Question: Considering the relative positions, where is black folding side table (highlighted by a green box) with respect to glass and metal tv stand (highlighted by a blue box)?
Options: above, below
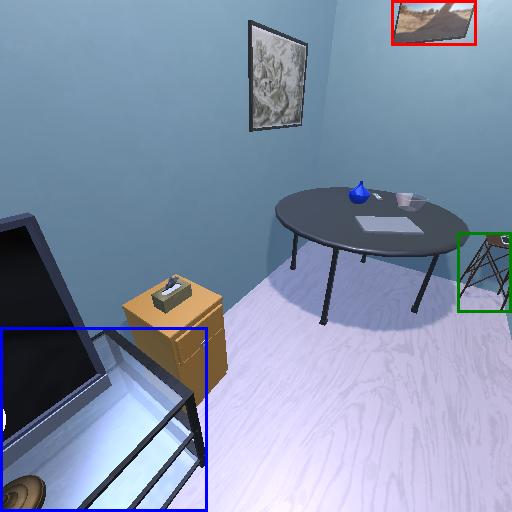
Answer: above